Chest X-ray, PA view. Patient: 38 years old, sex F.
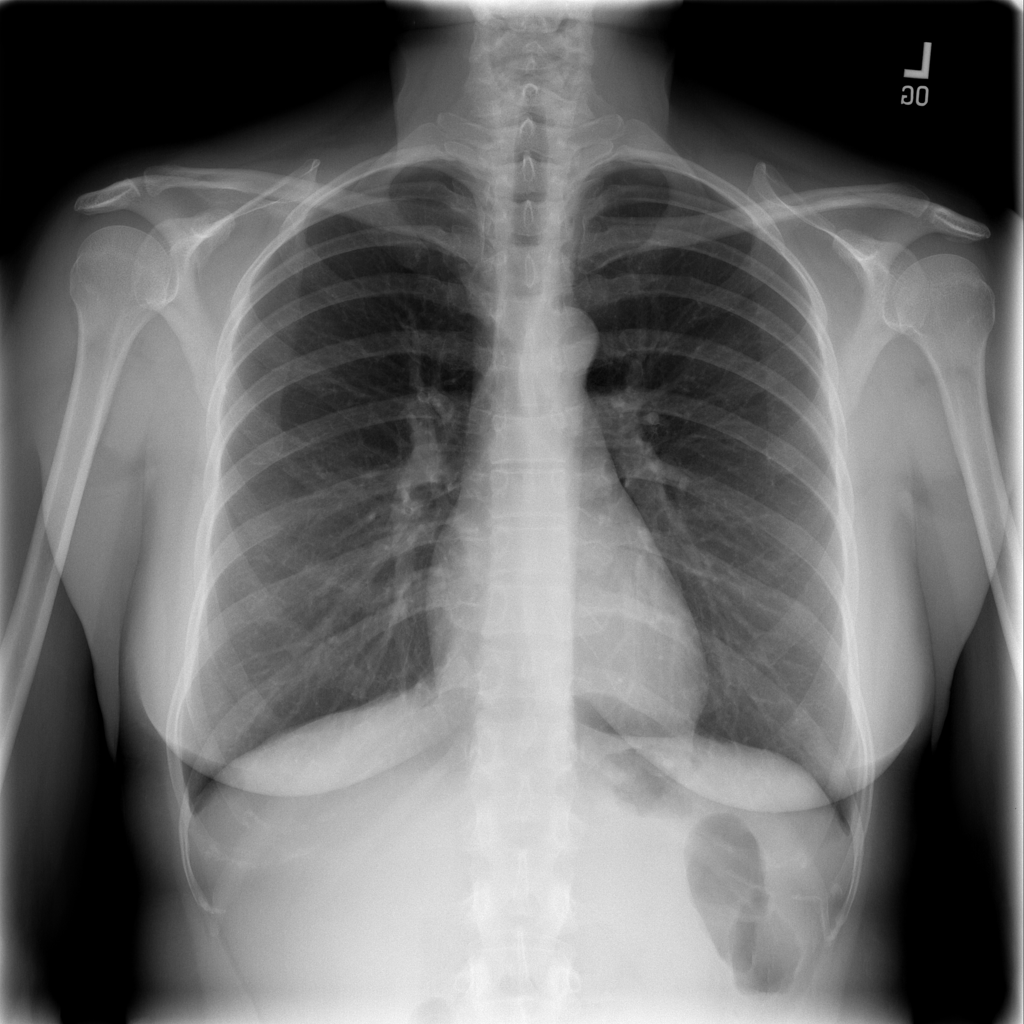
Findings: No Finding